Question: I've set up my config.lua so that my content area is at the top of the screen, and have set the dimensions of the content area so that it just fills an iPhone4 screen, but leaves a gap at the bottom of an iPhone5 screen.
'''
application =
{
content =
{
width = 640,
height = 960,
scale = "letterbox",
xAlign = "center",
yAlign = "top",
}
}
'''
This is fine in portrait mode, but when the phone rotates to landscape, the content is now shown left aligned, rather than center aligned - as if Corona doesn't change its idea of what "xAlign" and "yAlign" mean when the screen rotates.
Is there any way I can programatically change the xAlign and yAlign values when the screen rotates? Or better yet, is there a configuration which will make Corona handle screen rotation and alignment more reasonably?
I know I can get the same effect I want by just moving the group I'm drawing into a bit to the right, but I'd like to find an answer which isn't a hack.
See below for a picture of what I'm talking about:

Here's the main.lua:
'''
local myGroup
local function drawScreen()
myGroup = display.newGroup( )
local top = 0
local left = 0
local bottom = display.contentHeight
local right = display.contentWidth
local r2 = display.newRect( left, top, right, bottom )
r2:setFillColor(0.4, 0.4, 0.4)
r2.anchorX = 0
r2.anchorY = 0
myGroup:insert(r2)
end
local function clearScreen()
if (myGroup ~= null) then
myGroup:removeSelf()
end
myGroup = nil
end
local function onOrientationChange( event )
clearScreen()
drawScreen()
end
-- and we're running
Runtime:addEventListener( "orientation", onOrientationChange )
-- hide status bar
display.setStatusBar( display.HiddenStatusBar )
drawScreen()
'''
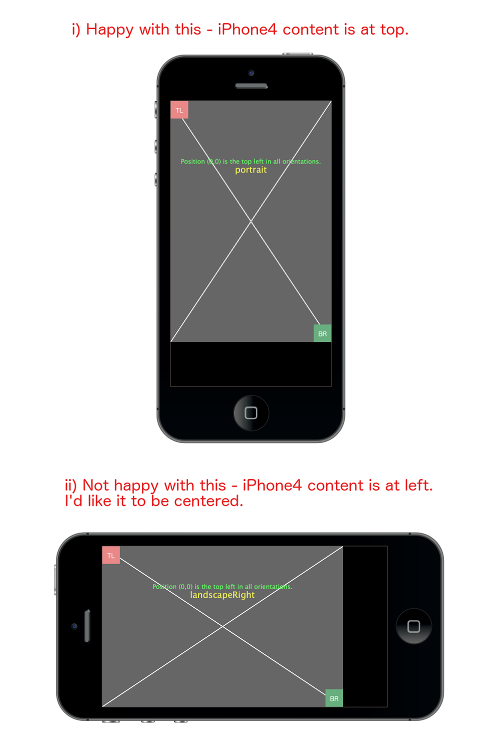
Answer: Ok so I found a solution. It's really fun sometimes with Corona and the letterbox scaling.
In 'build.settings' I made sure to have this set for orientation:
'''
orientation = {
default = "portrait",
supported = { "portrait", "landscapeLeft", "landscapeRight"}
},
'''
In the main file I changed to this: 'r2.anchorX = 0.5' and switched to 'local left = display.actualContentWidth/2'
This seems to have done the trick. I could never get the 'xAlign' or 'yAlign' to do anything. I switched them but never saw results.
So I'd play around with what I posted. It can get really weird with the letter box. I don't know exactly why in landscape that box was pushing all the way to the left. There should have been equal black bars on both sides. But for some reason there wasn't. Let me know if this gets you on the right path.